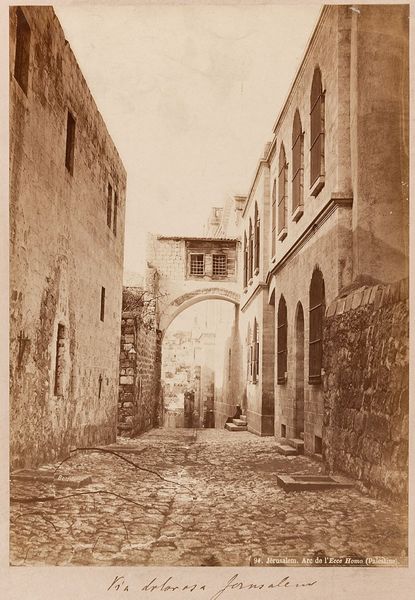
Titel: Jérusalem. Arc de l&#x92;'Ecce Homo (Palestine)
Künstler: Félix Bonfils
Standort: Hamburg
Institution: Museum für Kunst und Gewerbe Hamburg
Schlagwörter: bogen, foto, fotografie, photographie, photo, karton, albumin, via, lichtbild, ecce, homo, reisefotografie, historische, dolorosa, schwarzweißpositivverfahren, silbersalzverfahren, schwarzweißfotografie, gebäude, örtlichkeit, straße, stätte, straßen, plätze, reisephotographie, albuminpapier, pilgerstätte, kreuzwegsstationen